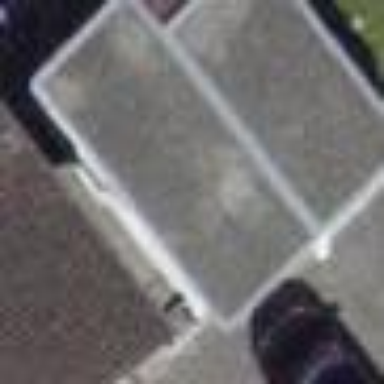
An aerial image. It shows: Garage building.